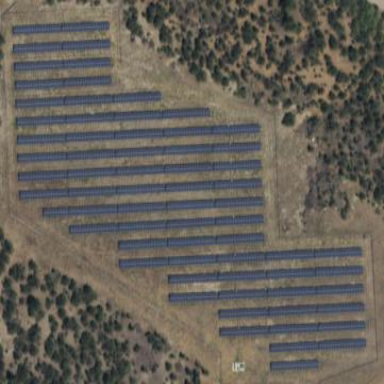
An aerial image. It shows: Solar power plant utilizing photovoltaic technology.